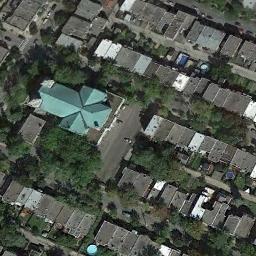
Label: church